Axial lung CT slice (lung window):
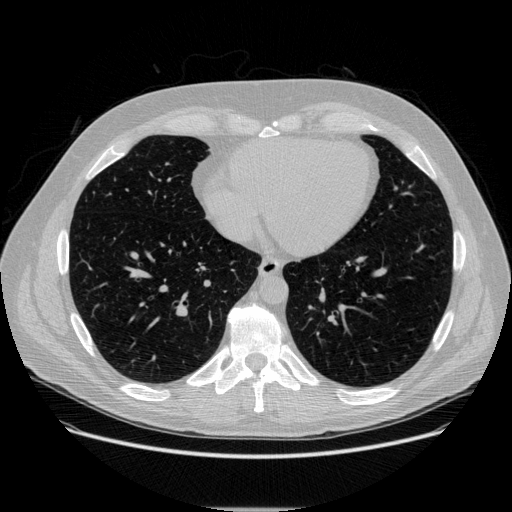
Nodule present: no